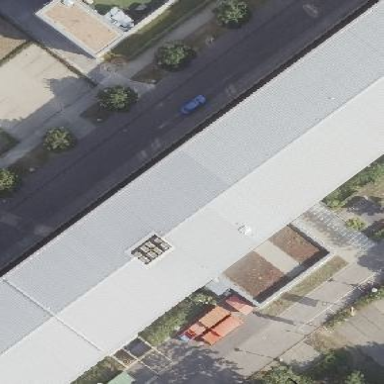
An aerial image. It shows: Commercial building.